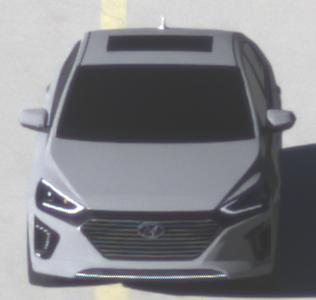
Make: Hyundai
Model: IONIQ Hybrid
Detailed model: IONIQ (AE) Hybrid
Model produced from: 2016/10
Model produced until: 2018/08
Doors: 5
Color: gray
Road condition: dry road
Daytime: sunrise or sunset
Contrast: medium contrast